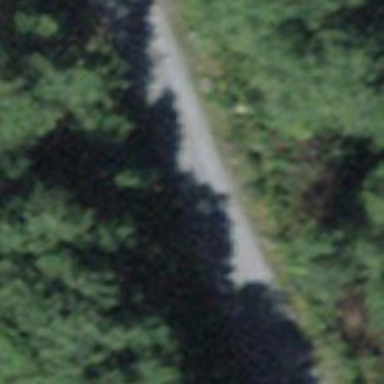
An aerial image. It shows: Unpaved service road.